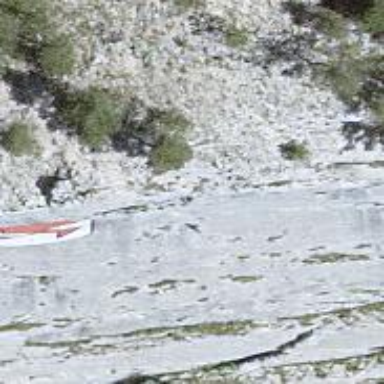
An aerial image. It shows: Natural cliff.